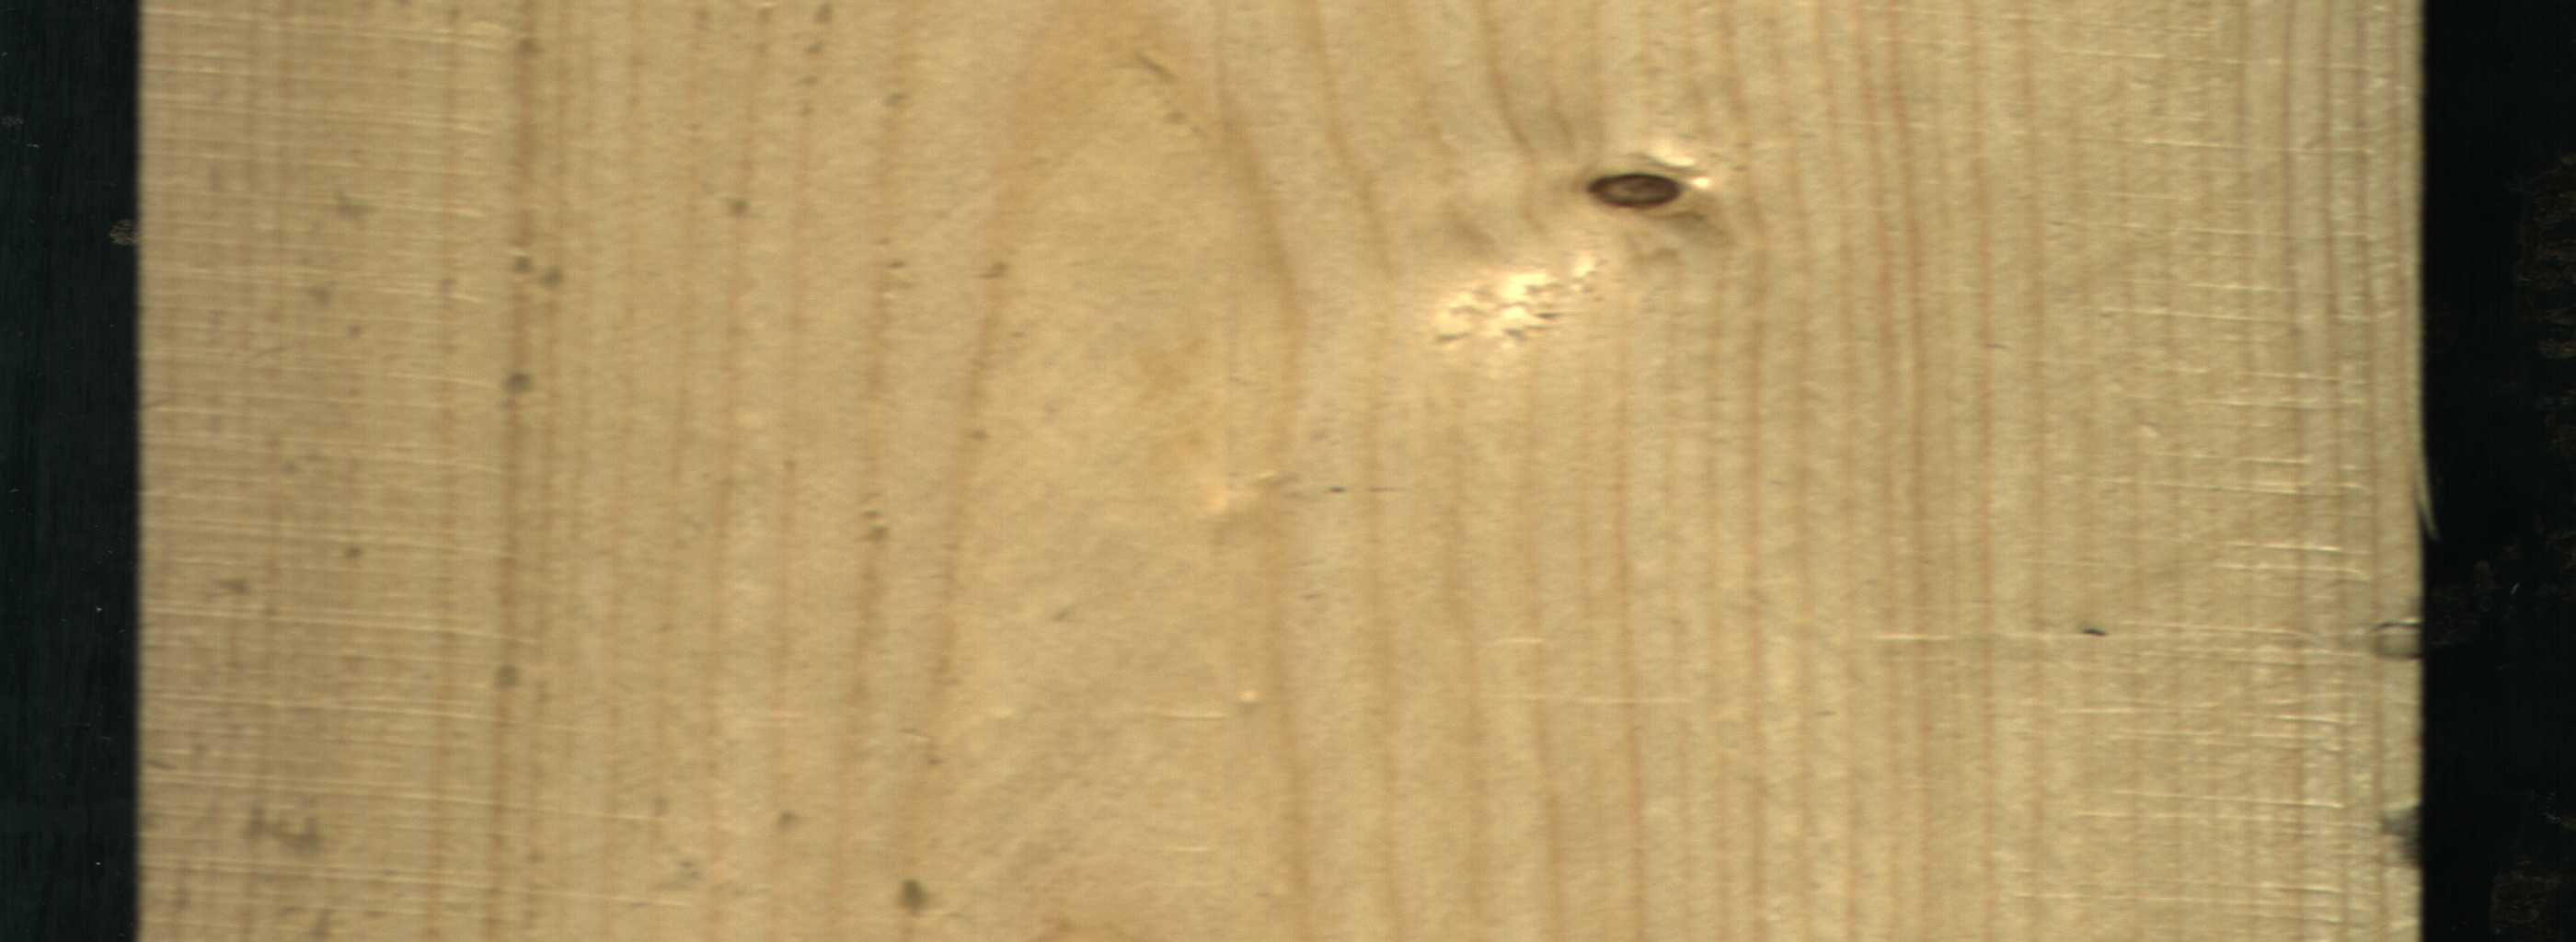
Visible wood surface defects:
Dead_Knot